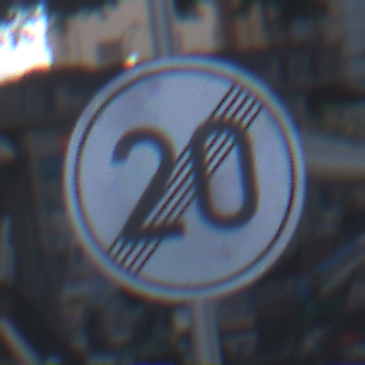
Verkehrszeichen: EndeGeschwindigkeit20
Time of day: SunriseSunset
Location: Outdoor (Urban)
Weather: PartlyCloudy
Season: NotSpecified
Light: Natural